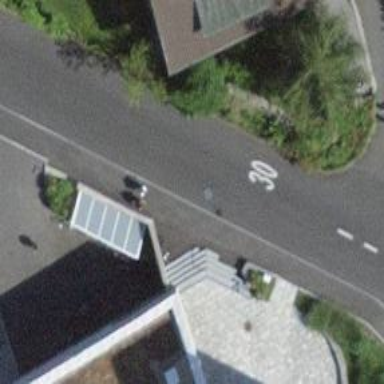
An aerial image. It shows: Road with steps.